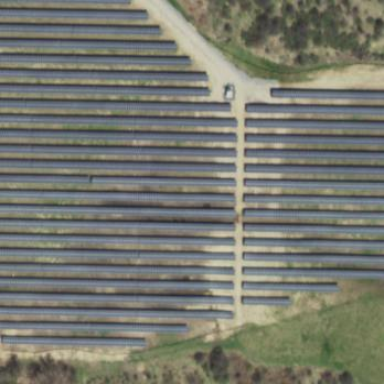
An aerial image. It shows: Solar power plant utilizing photovoltaic technology to produce electricity.